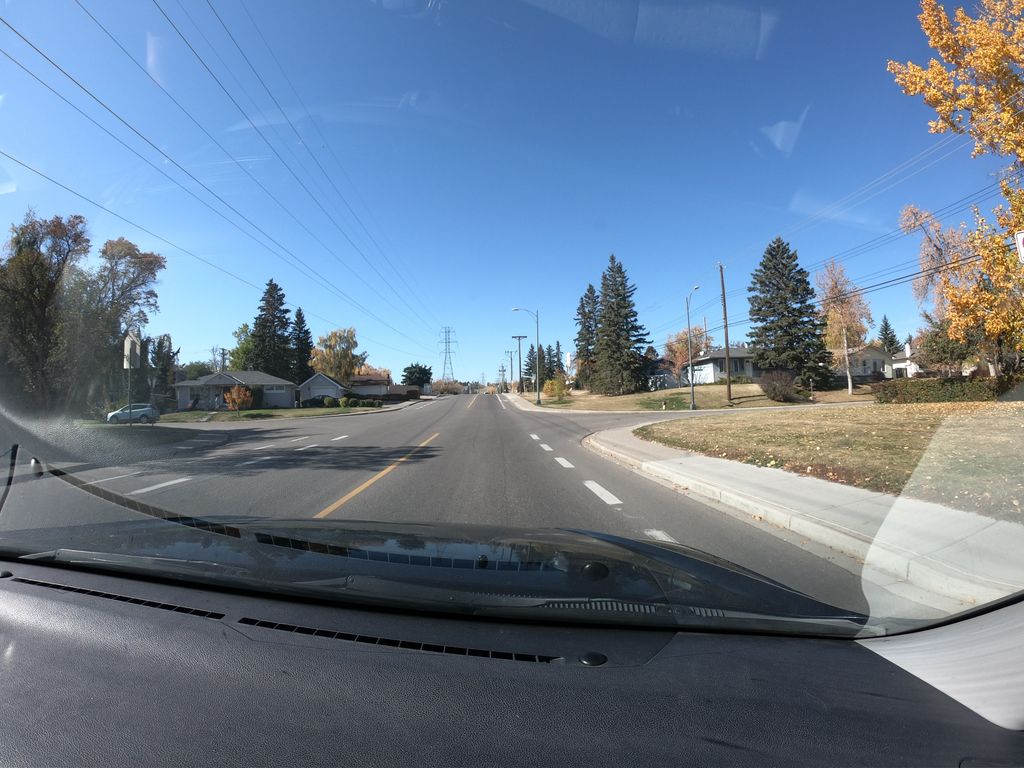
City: calgary